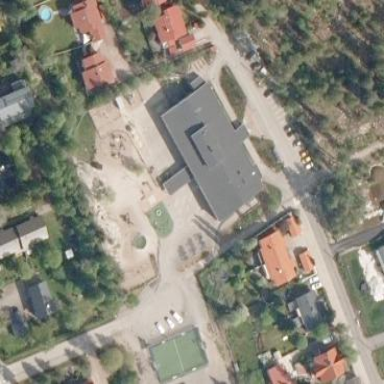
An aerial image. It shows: School building.